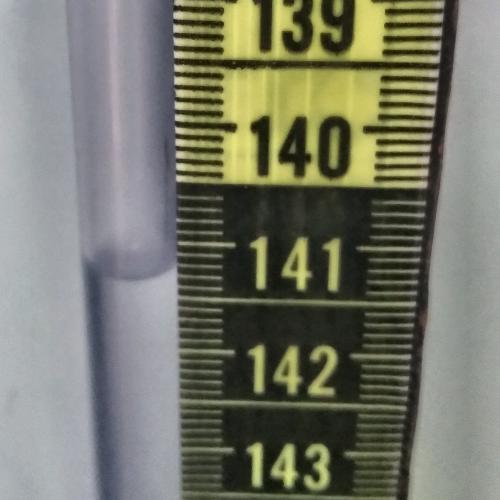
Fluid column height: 141.3 cm